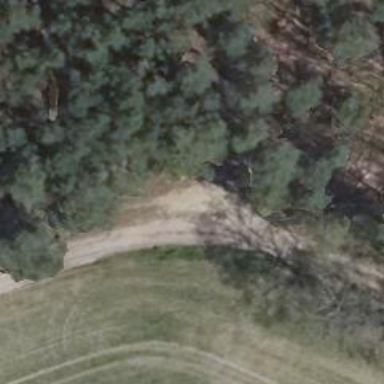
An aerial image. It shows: Sandy track road with grade 4 track type.